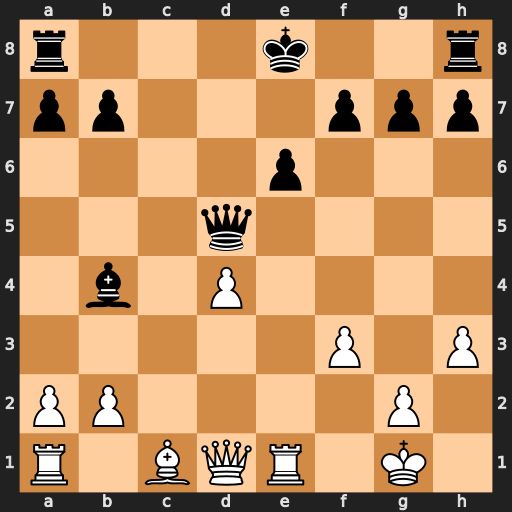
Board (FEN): r3k2r/pp3ppp/4p3/3q4/1b1P4/5P1P/PP4P1/R1BQR1K1
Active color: w
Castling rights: kq
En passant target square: -
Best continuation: Qa4+ b5 Qxb4